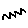
Label: zigzag